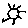
Label: sun